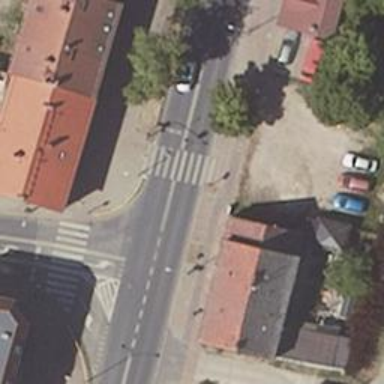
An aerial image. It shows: Road crossing with traffic signals.